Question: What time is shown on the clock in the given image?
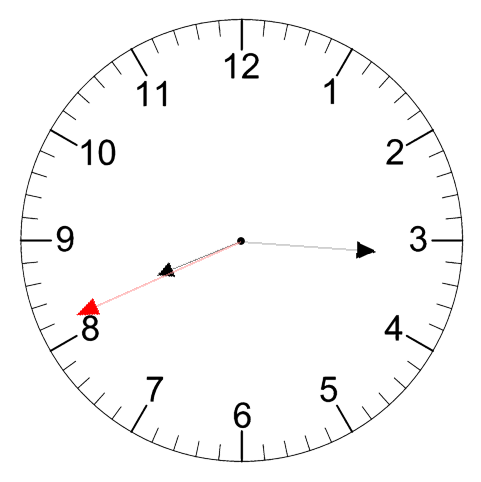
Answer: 08:15:41